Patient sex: F
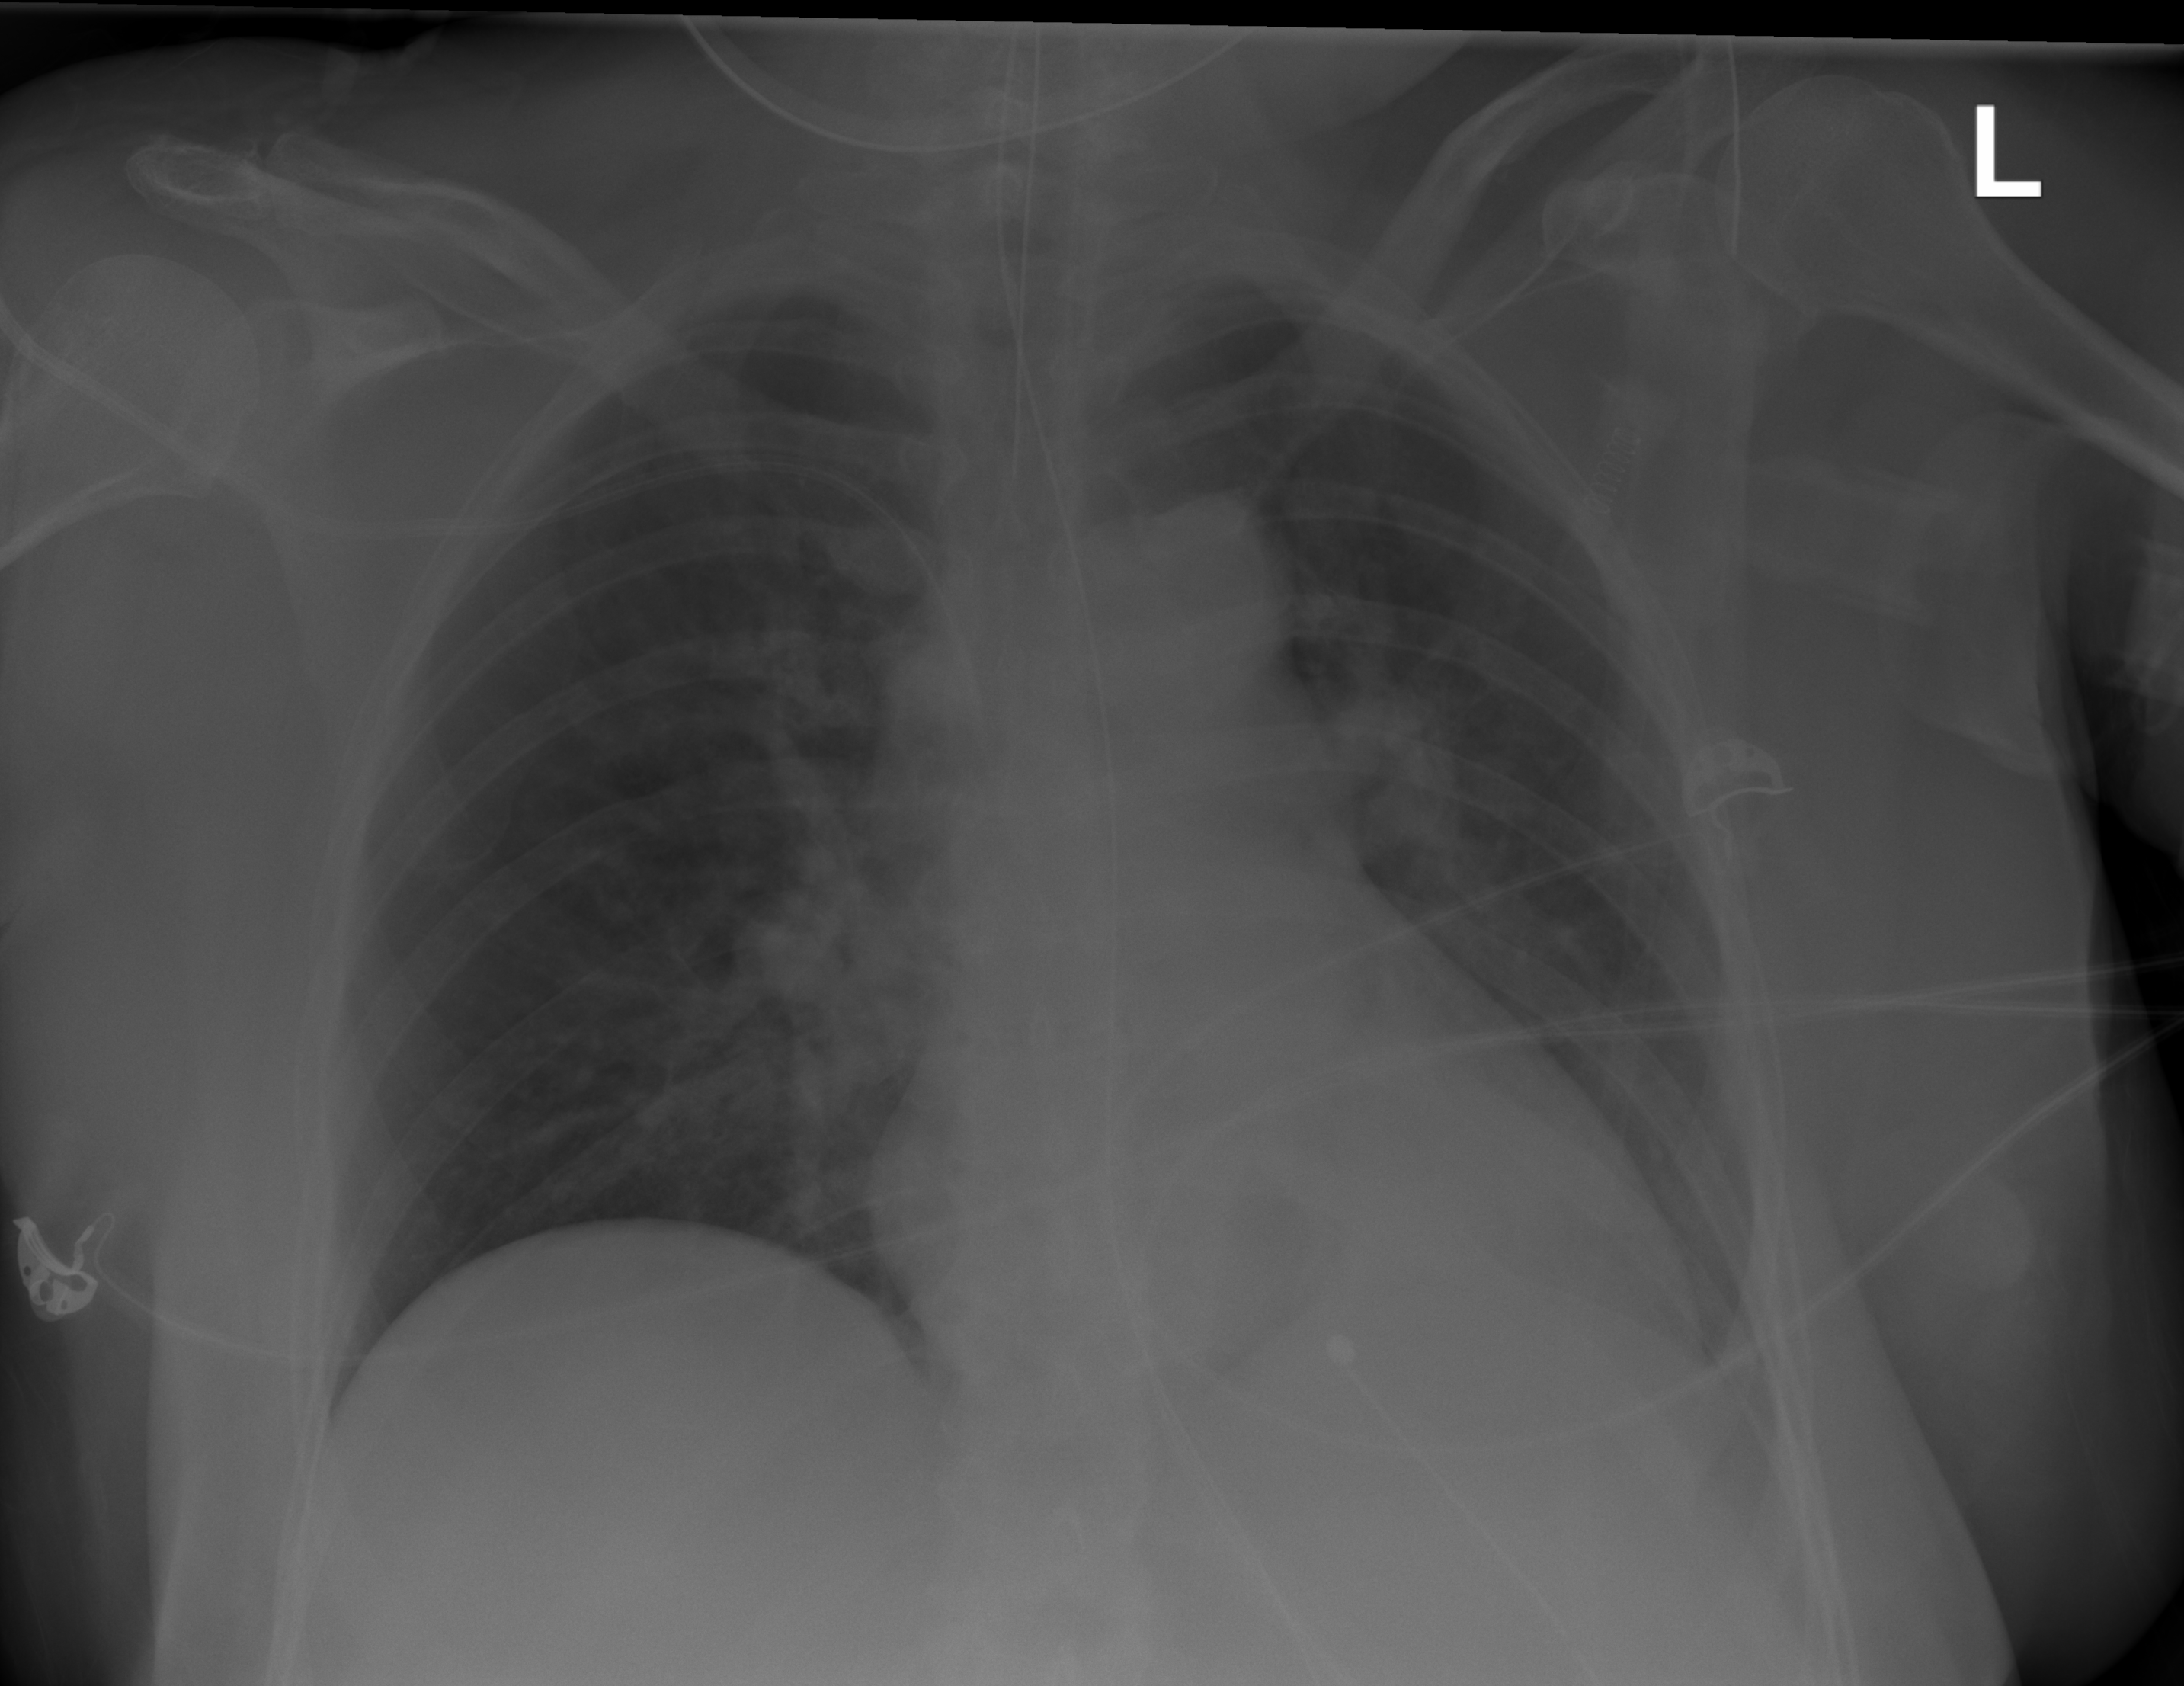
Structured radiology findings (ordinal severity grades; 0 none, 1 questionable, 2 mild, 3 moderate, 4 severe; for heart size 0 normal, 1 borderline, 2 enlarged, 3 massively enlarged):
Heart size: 2
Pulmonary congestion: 2
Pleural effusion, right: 0
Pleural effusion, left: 0
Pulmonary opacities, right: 2
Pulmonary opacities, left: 1
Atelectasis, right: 0
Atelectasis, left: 0